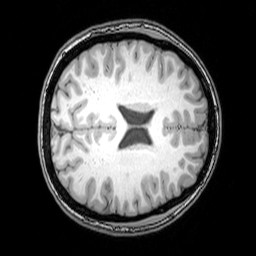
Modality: T1w
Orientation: axial
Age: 22
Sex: female
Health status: healthy
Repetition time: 0.081 s
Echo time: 0.037 s